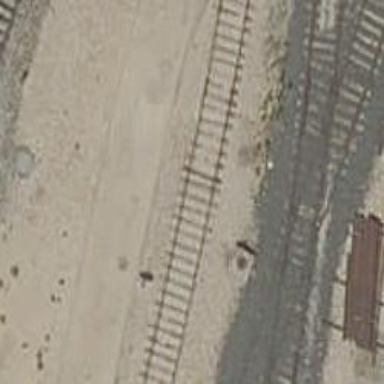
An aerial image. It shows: Rail yard with electrified contact lines for the railway.